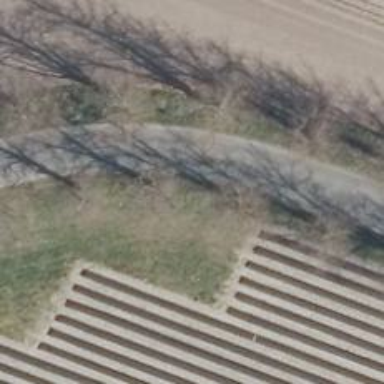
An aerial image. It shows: Row of deciduous trees.